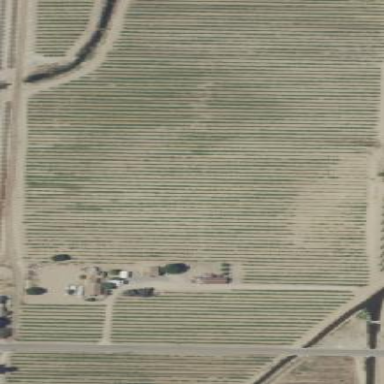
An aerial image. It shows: Vineyard.